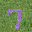
Label: 7